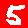
Digit: 5